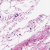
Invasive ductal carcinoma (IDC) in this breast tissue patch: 0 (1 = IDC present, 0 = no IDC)